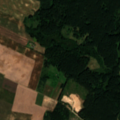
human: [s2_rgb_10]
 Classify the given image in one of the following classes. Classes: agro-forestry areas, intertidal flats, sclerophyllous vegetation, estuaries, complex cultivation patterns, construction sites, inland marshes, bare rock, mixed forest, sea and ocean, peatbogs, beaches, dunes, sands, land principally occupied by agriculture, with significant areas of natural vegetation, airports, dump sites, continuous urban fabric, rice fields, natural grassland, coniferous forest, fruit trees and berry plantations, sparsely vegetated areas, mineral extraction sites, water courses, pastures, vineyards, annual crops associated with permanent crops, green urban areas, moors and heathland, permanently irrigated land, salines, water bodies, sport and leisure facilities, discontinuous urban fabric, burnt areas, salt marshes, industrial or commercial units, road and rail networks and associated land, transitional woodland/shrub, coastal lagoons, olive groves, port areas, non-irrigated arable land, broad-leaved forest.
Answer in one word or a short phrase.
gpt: non-irrigated arable land, land principally occupied by agriculture, with significant areas of natural vegetation, coniferous forest, transitional woodland/shrub